Question: I'm trying to reposition the red hexagon to the center of the rectangle pointed to by the black arrow in the image below.

I can't find where to put the x and y coordinates though.
'''
public void poligon(Graphics g) {
Graphics2D g2d = (Graphics2D) g;
Polygon pol;
int x[] = {375, 400, 450, 475, 450, 400};
int y[] = {150, 100, 100, 150, 200, 200};
pol = new Polygon(x, y, x.length);
g2d.setPaint(Color.red);
g2d.fill(pol);
}
'''
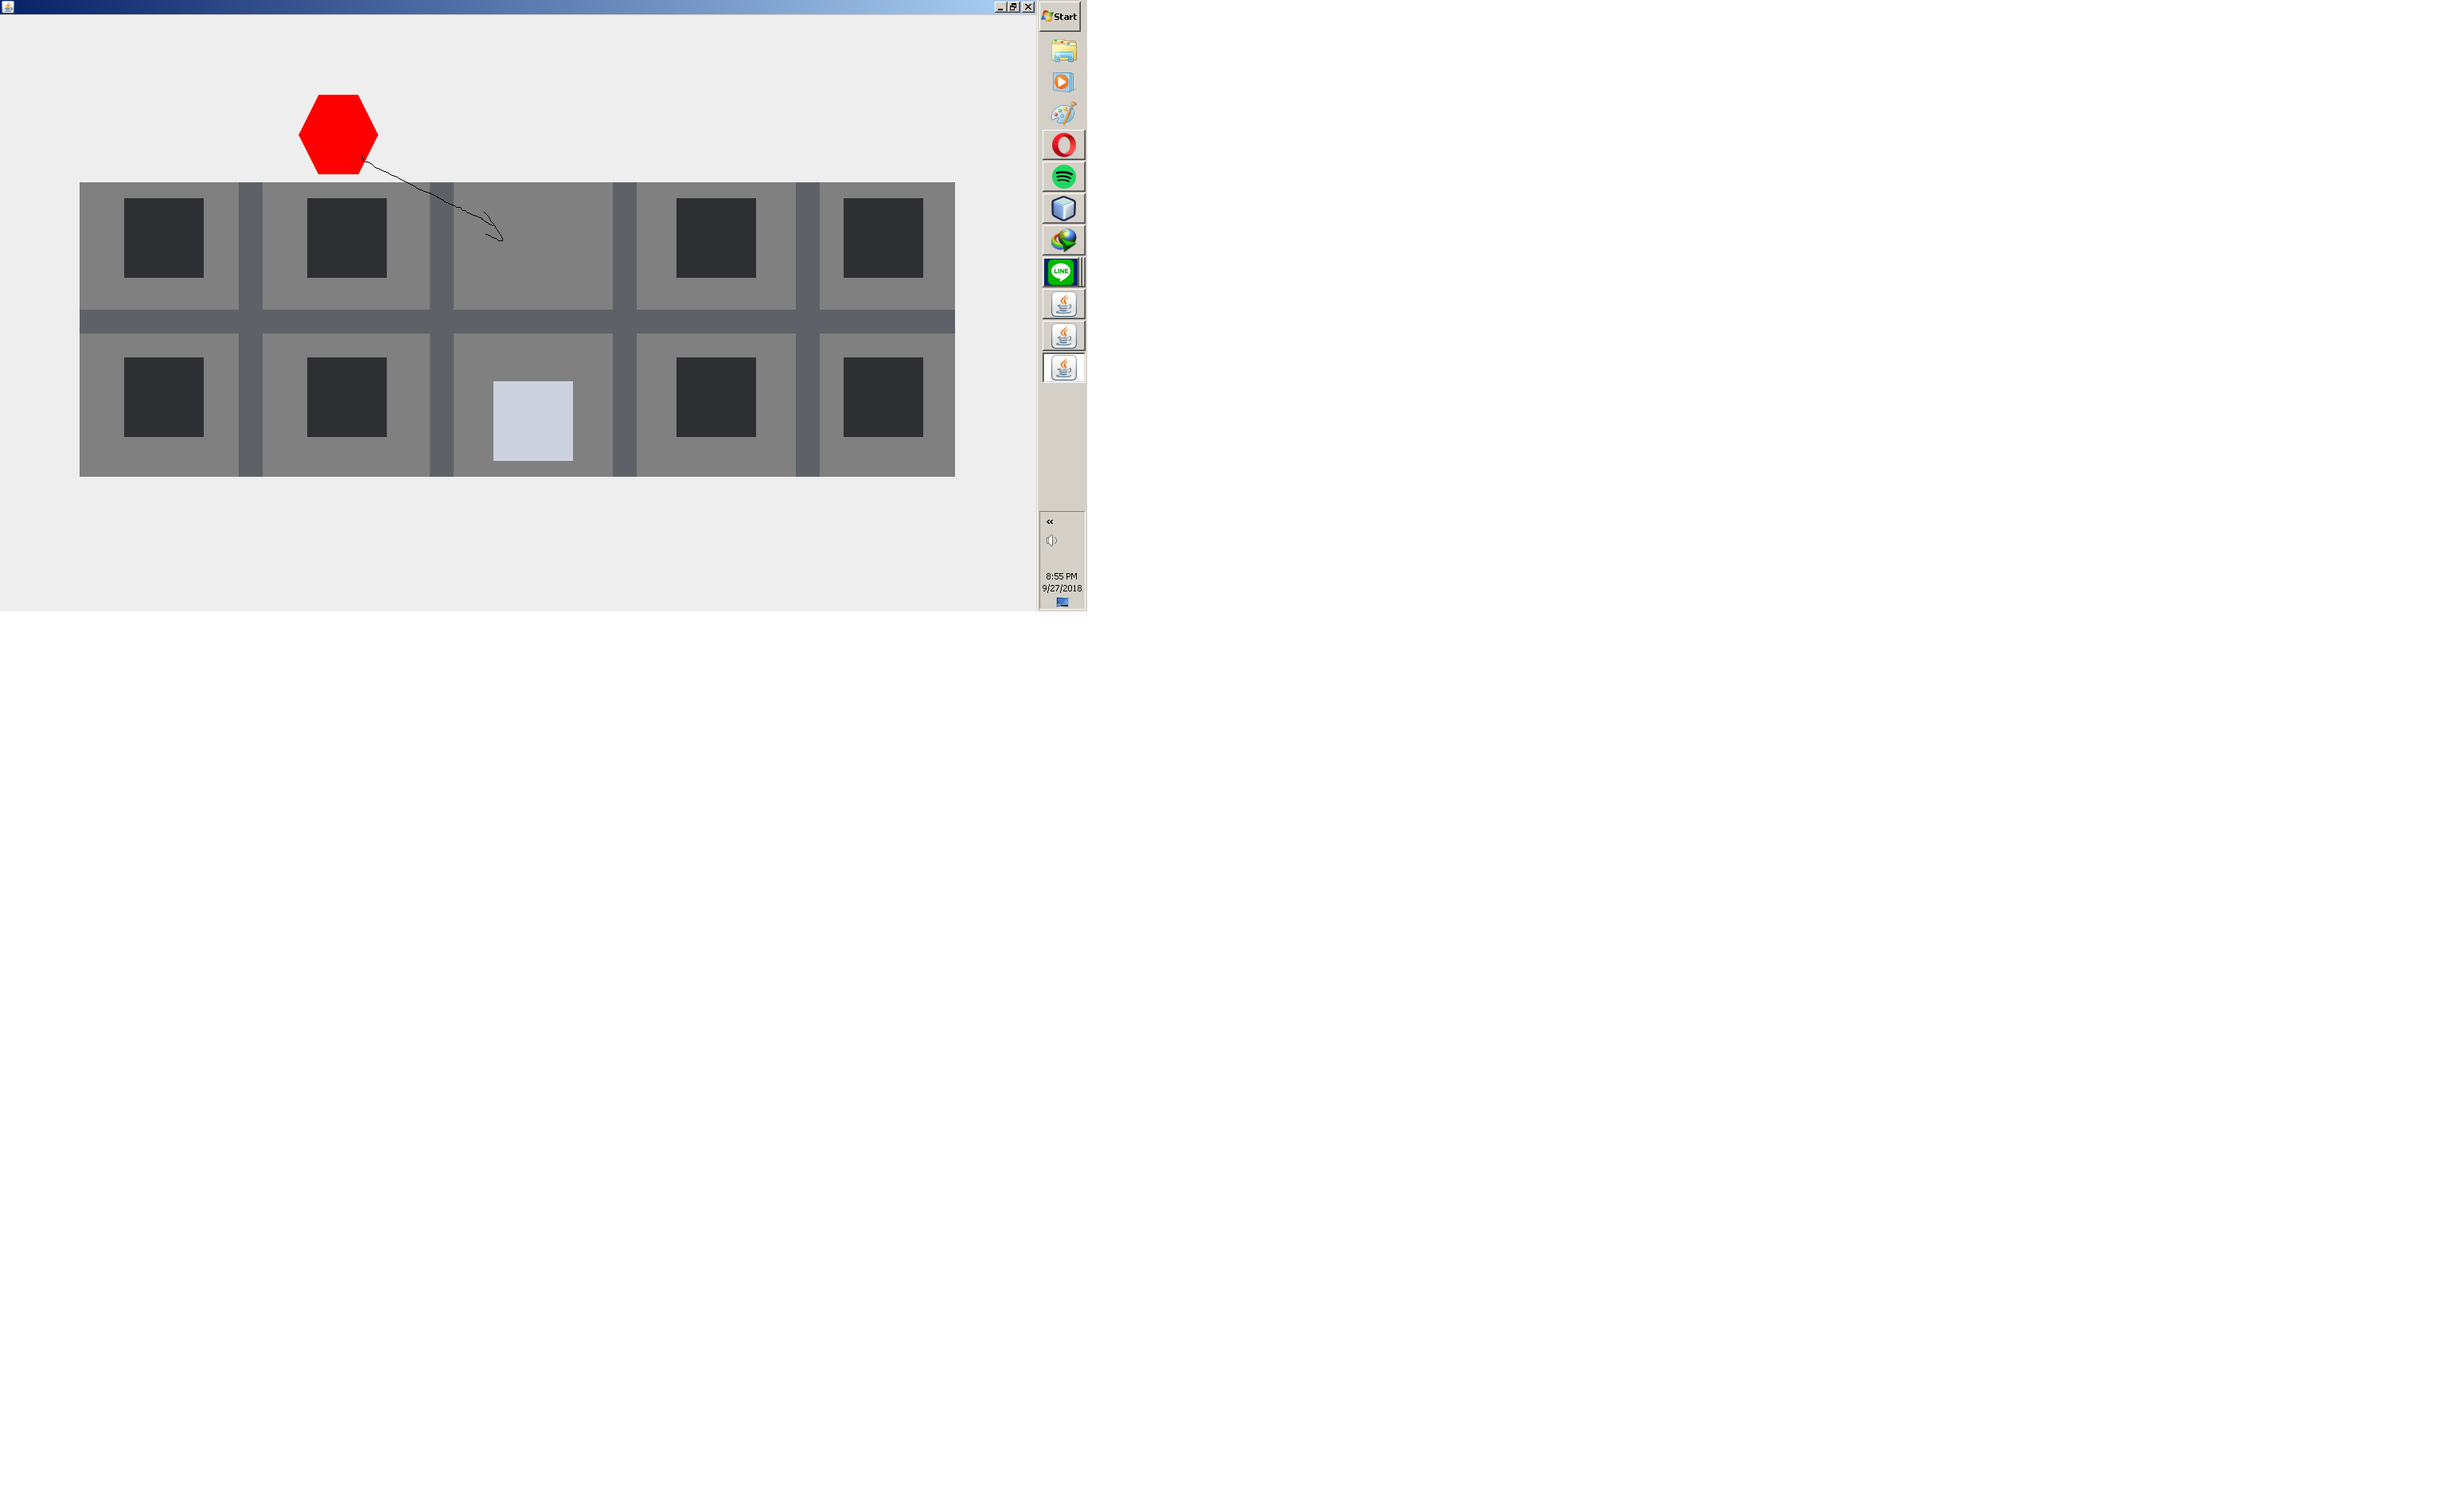
Answer: Currently your hexagon looks above and to the left of the position you would like it centered. Thus, the same amount to every integer in 'x[]' and the same amount from every integer in 'y[]'. The integers in those arrays represent the x and y coordinates of your hexagon's vertices.
I would just try random amounts narrowing down the exact amount to add and subtract. For instance, at a glance it looks like you need to add 100 to 'x[]' and subtract 20 from 'y[]'. You could either hard code the values:
'''
int x[] = {375 + 100, 400 + 100, 450 + 100, 475 + 100, 450 + 100, 400 + 100};
int y[] = {150 - 20, 100 - 20, 100 - 20, 150 - 20, 200 - 20, 200 - 20};
'''
Or you could save some time narrowing down the values and just run a loop:
'''
public void poligon(Graphics g) {
Graphics2D g2d = (Graphics2D) g;
Polygon pol;
// the x and y coordinates of the vertices of your hexagon
int x[] = {375, 400, 450, 475, 450, 400};
int y[] = {150, 100, 100, 150, 200, 200};
// how much to offset the x and y coordinates by
int xOffset = 100;
int yOffset = 20;
// offset your hexagon until you narrow down the right position
for(int i = 0; i < x.length; ++i) {
x[i] += xOffset;
y[i] -= yOffset;
}
pol = new Polygon(x, y, x.length);
g2d.setPaint(Color.red);
g2d.fill(pol);
}
'''
Note: There are much simpler ways to calculate the center coordinates, but with the code you provided this is the only solution I could provide.